Question: If I have two points p1 and p2 where p1 is the pivot point and p2 is the original direction the user was headed and they have a number of possible directions to go p3...pn in random sequence. How do I get the angles between the choices and the segment formed by p1,p2 as clockwise(right hand) positive values between 0 and 360 so that I can sort them from least to greatest?
Also the points p1...pn will be in any quadrant, I can't assume they will always be in the positive x,y direction. The grid is a standard Cartesian grid not screen coordinates so Y gets smaller as you go down not larger.
So in this example (sorry for the poor drawing but Paint was all I had on my laptop) I need to get the angles:

(p2-p1-p3)
( p2-p1-p4)
( p2-p1-p5)
( p2-p1-p6)
In this order(smallest right hand turn to largest right hand turn):
[( p2-p1-p4), ( p2-p1-p6), ( p2-p1-p5), (p2-p1-p3)]
The points in my case are a class called Vertex:
'''
public class Vertex
{
public double X = 0;
public double Y = 0;
public Vertex() { }
public Vertex(double x, double y)
{
X = x;
Y = y;
}
}
'''
And the code for getting the angles and sorting looks like this right now but has a problem:
'''
private static IEnumerable<Vertex> SortByAngle(Vertex original, Vertex pivot, List<Vertex> choices)
{
choices.Sort((v1, v2) => GetTurnAngle(original, pivot, v1).CompareTo(GetTurnAngle(original, pivot, v2)));
return choices;
}
private static double GetTurnAngle(Vertex original, Vertex pivot, Vertex choice)
{
var a = original.X - pivot.X;
var b = original.Y - pivot.Y;
var c = choice.X - pivot.X;
var d = choice.Y - pivot.Y;
var rads = Math.Acos(((a * c) + (b * d)) / ((Math.Sqrt(a * a + b * b)) * (Math.Sqrt(c * c + d * d))));
return (180 / Math.PI * rads);
}
'''
The problem is the above is if I check it for:
original 66,-66
pivot 280,-191
choice 200,-180
I get an angle of 22.460643124 instead of 337.539356876 which means it went counter-clockwise from the original direction to get that angle. I need it to always go clockwise to get the angle.
What am I doing wrong and how do I fix it?
Update: OK so according to what you guys are saying I can probably use some cross product like math to determine CW vs CCW so the new method would look like this:
'''
private static double GetTurnAngle(Vertex original, Vertex pivot, Vertex choice)
{
var a = original.X - pivot.X;
var b = original.Y - pivot.Y;
var c = choice.X - pivot.X;
var d = choice.Y - pivot.Y;
var angle = Math.Acos(((a * c) + (b * d)) / ((Math.Sqrt(a * a + b * b)) * (Math.Sqrt(c * c + d * d))));
angle = (180 / Math.PI * angle);
var z = (choice.X - pivot.X) * (original.Y - pivot.Y) - (choice.Y - pivot.Y) * (original.X - pivot.X);
if (z < 0)
{
return 360 - angle;
}
return angle;
}
'''
Update 2:
Using the accepted solution it now looks like so:
'''
private static double GetTurnAngle(Vertex original, Vertex pivot, Vertex choice)
{
var angle1 = Math.Atan2(original.Y - pivot.Y, original.X - pivot.X);
var angle2 = Math.Atan2(choice.Y - pivot.Y, choice.X - pivot.X);
var angleDiff = (180 / Math.PI * (angle2 - angle1));
if (angleDiff > 0)//It went CCW so adjust
{
return 360 - angleDiff;
}
return -angleDiff;//I need the results to be always positive so flip sign
}
'''
So far as I can tell that works great so far. Thank you guys for the help!
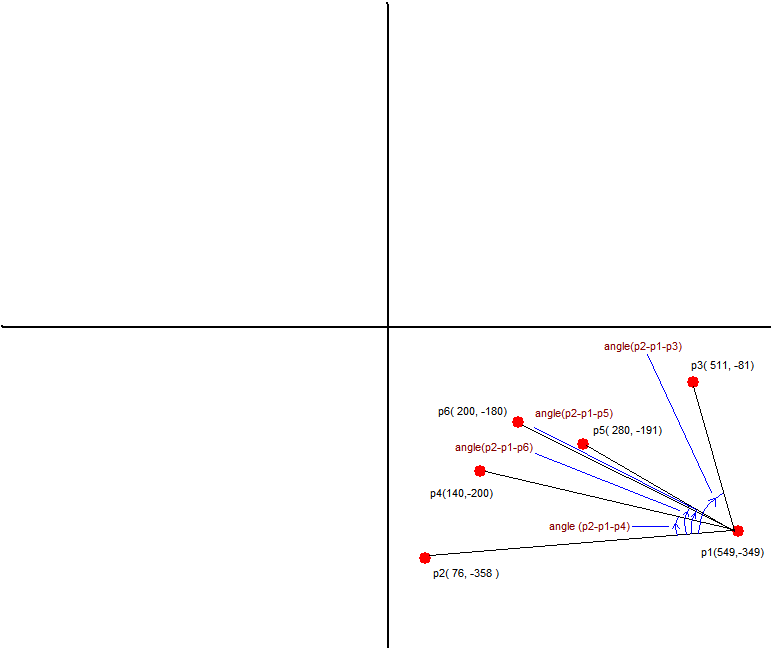
Answer: Take a look at <URL>. It takes delta y and delta x, so can distinguish all angles.
'''
angle1 = atan2(p1.y-p0.y, p1.x-p0.x);
angle2 = atan2(p2.y-p0.y, p2.x-p0.x);
angle = angle2 - angle1;
'''
If angle is negative, then CW, if positive CCW (or other way around depending on your axis orientation). Note '|angle|' may be '> 180', in which case you may want to do '360-|angle|' and reverse the CW CCW conclusion if you're after the shortest route.